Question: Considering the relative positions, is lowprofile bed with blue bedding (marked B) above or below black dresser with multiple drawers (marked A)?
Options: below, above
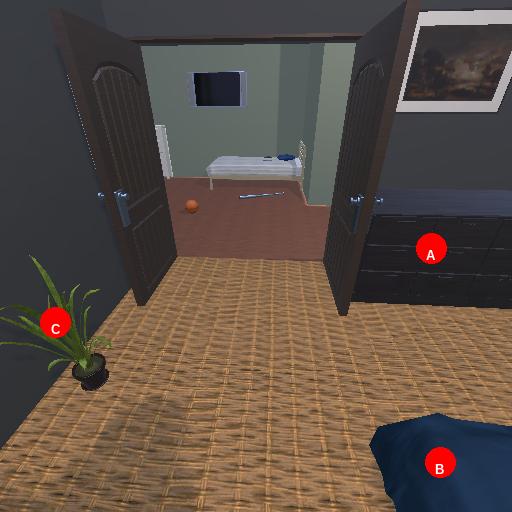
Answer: below